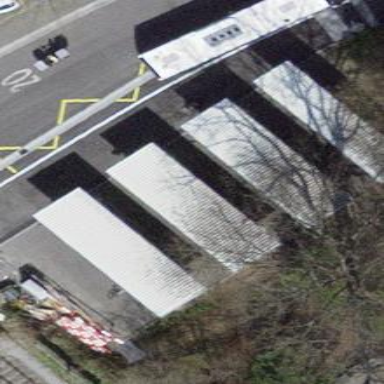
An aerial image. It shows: View of roof of building.